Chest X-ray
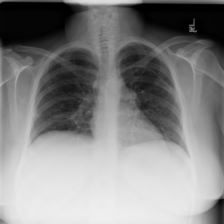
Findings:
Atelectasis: negative
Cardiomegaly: negative
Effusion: negative
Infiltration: negative
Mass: negative
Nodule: negative
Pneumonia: negative
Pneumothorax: negative
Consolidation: negative
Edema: negative
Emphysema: negative
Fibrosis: negative
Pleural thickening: negative
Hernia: negative